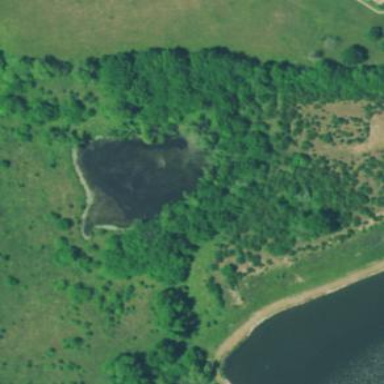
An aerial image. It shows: Peaceful pond surrounded by nature.